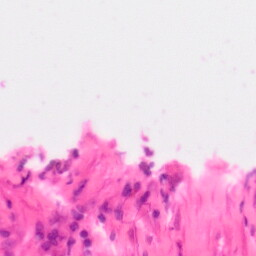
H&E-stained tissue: Colon